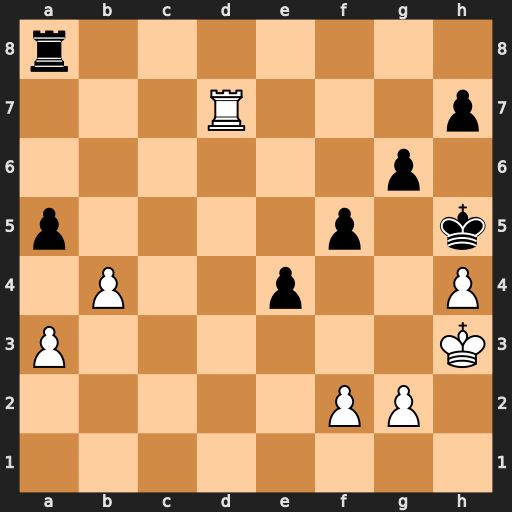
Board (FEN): r7/3R3p/6p1/p4p1k/1P2p2P/P6K/5PP1/8
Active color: w
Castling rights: -
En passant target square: -
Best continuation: Rxh7#